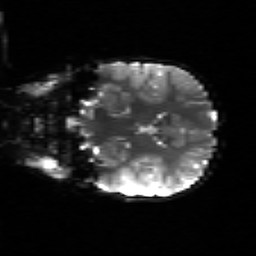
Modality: sbref
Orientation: coronal
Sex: male
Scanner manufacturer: siemens
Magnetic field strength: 3 T
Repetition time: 5 s
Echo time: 0.071 s